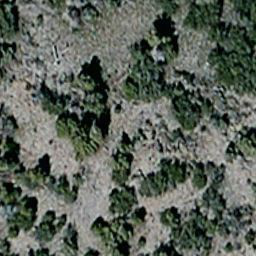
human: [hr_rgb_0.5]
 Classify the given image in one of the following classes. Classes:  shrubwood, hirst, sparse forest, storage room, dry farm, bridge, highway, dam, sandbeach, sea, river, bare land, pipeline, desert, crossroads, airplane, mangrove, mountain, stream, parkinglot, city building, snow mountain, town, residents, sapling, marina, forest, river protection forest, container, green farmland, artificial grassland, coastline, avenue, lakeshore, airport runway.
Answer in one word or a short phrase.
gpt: sparse forest